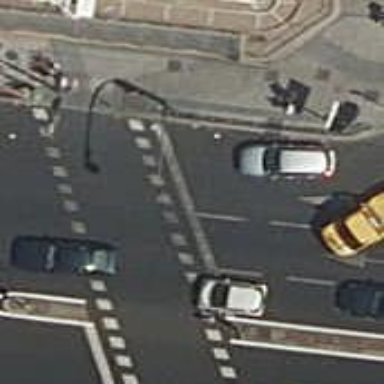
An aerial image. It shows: Traffic signals at road crossing.